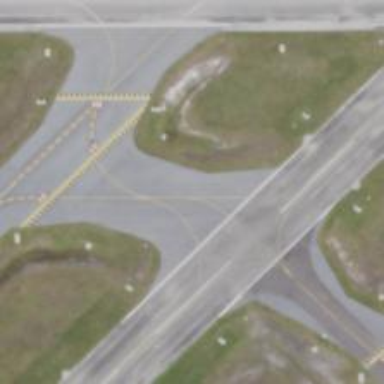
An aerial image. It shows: View of taxiway at the airport.